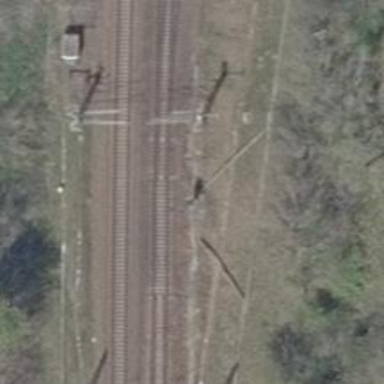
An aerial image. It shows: Railway signal.